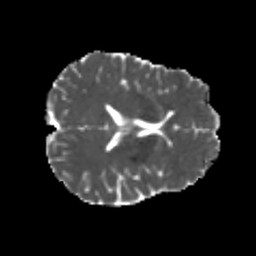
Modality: MD
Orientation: axial
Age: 20
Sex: male
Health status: healthy
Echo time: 0.074 s